Question: Hi I have a form that using database to validation, Now validation just working for latest database data, What should i do to validate for each of data.

'''
<form name="login1" action="demo-login.php" onsubmit="return validateForm1()" method="post" id="form1">
<p>user name: <input type="text" name="luser" id="luser"/></p>
<p>password: <input type="password" name="lpass" id="lpass" /></p>
<input type="submit" value="login" name="submit"/>
</form>
<?php
$servername = "localhost";
$username = "root";
$password = "";
$dbname = "users";
$conn2 = new mysqli($servername, $username, $password, $dbname);
if ($conn2->connect_error) {
die("Connection failed: " . $conn2->connect_error);
}
$sql2 = "SELECT * FROM users";
$result2 = $conn2->query($sql2);
if ($result2->num_rows > 0) {
while($row = $result2->fetch_assoc()) {
$luser = $row["user"];
$lpass = $row["pass"];
}
} else {
echo "err_2";
}
$conn2->close();
?>
<script>
function validateForm1(){
var luser = document.getElementById("luser").value;
var lpass = document.getElementById("lpass").value;
if (luser == "" || lpass == ""){
document.getElementById("luser").placeholder="Fill, it's necessary";
document.getElementById("lpass").placeholder="Fill, it's necessary";
return false;
}
if (luser !== "<?php echo $luser; ?>" || lpass !== "<?php echo $lpass; ?>"){
alert("user or pass is not true");
return false;
}
}
</script>
'''
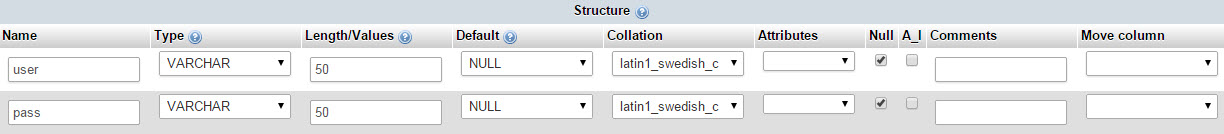
Answer: I Found my answer that using php ajax. i hope it helps to other people.
'''
<form name="login1" action="demo-login.php" onsubmit="return validateForm1()" method="post" id="form1">
<p>user name: <input type="text" name="luser" id="luser" onmouseleave="showUser(this.value)" onchange="showUser(this.value)"/></p>
<p>password: <input type="password" name="lpass" id="lpass" /></p>
<input type="submit" value="login" name="submit"/>
</form>
<div id="passh"></div>
<script>
function validateForm1(){
var luser = document.getElementById("luser").value;
var lpass = document.getElementById("lpass").value;
if (luser == "" || lpass == ""){
document.getElementById("luser").placeholder="Fill, it's necessary";
document.getElementById("lpass").placeholder="Fill, it's necessary";
return false;
}
if (lpass !== document.getElementById("passh").value){
alert("user or pass is not true");
return false;
}
}
function showUser(str) {
if (str == "") {
document.getElementById("lpass").placeholder="";
return;
} else {
if (window.XMLHttpRequest) {
xmlhttp = new XMLHttpRequest();
} else {
xmlhttp = new ActiveXObject("Microsoft.XMLHTTP");
}
xmlhttp.onreadystatechange = function() {
if (xmlhttp.readyState == 4 && xmlhttp.status == 200) {
document.getElementById("passh").value = xmlhttp.responseText;
}
}
xmlhttp.open("GET","loginpass.php?q="+str,true);
xmlhttp.send();
}
}
</script>
'''
'''
<?php
$q = $_GET['q'];
$con = mysqli_connect('localhost','root','','users');
if (!$con) {
die('Could not connect: ' . mysqli_error($con));
}
mysqli_select_db($con,"ajax_demo");
$sql="SELECT * FROM users WHERE user = '". $q ."' ";
$result = mysqli_query($con,$sql);
while($row = mysqli_fetch_array($result)) {
echo $row['pass'] ;
}
mysqli_close($con);
?>
'''